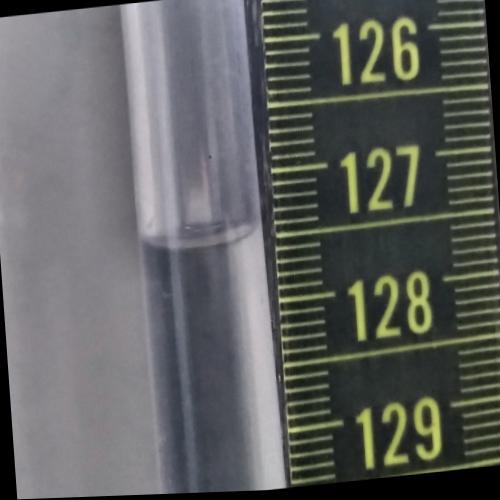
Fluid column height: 127.4 cm